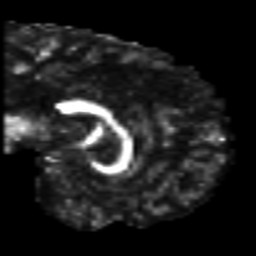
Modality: FA
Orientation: sagittal
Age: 27
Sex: male
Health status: healthy
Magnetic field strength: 3 T
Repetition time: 7 s
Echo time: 0.0926 s